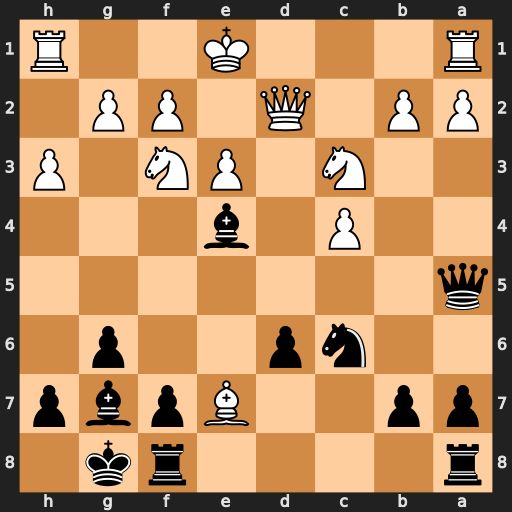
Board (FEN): r4rk1/pp2Bpbp/2np2p1/q7/2P1b3/2N1PN1P/PP1Q1PP1/R3K2R
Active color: b
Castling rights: KQ
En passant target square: -
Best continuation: Bxc3 Qxc3 Qxc3+ bxc3 Nxe7